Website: home-depot
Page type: account-selection
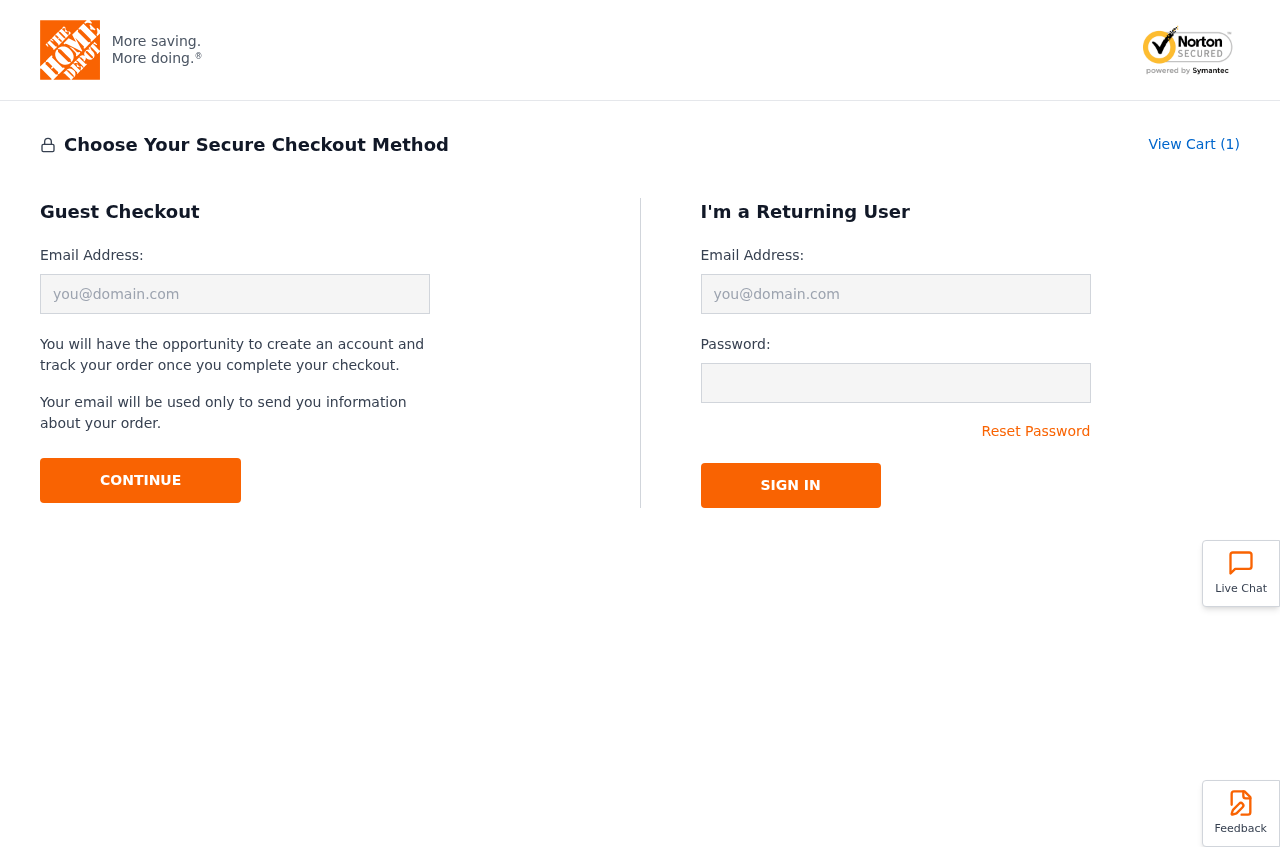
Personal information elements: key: PII_EMAIL
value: markharris@hotmail.com
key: PII_LOGIN_USERNAME
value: mark8734
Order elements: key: ORDER_NUM_ITEMS
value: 1